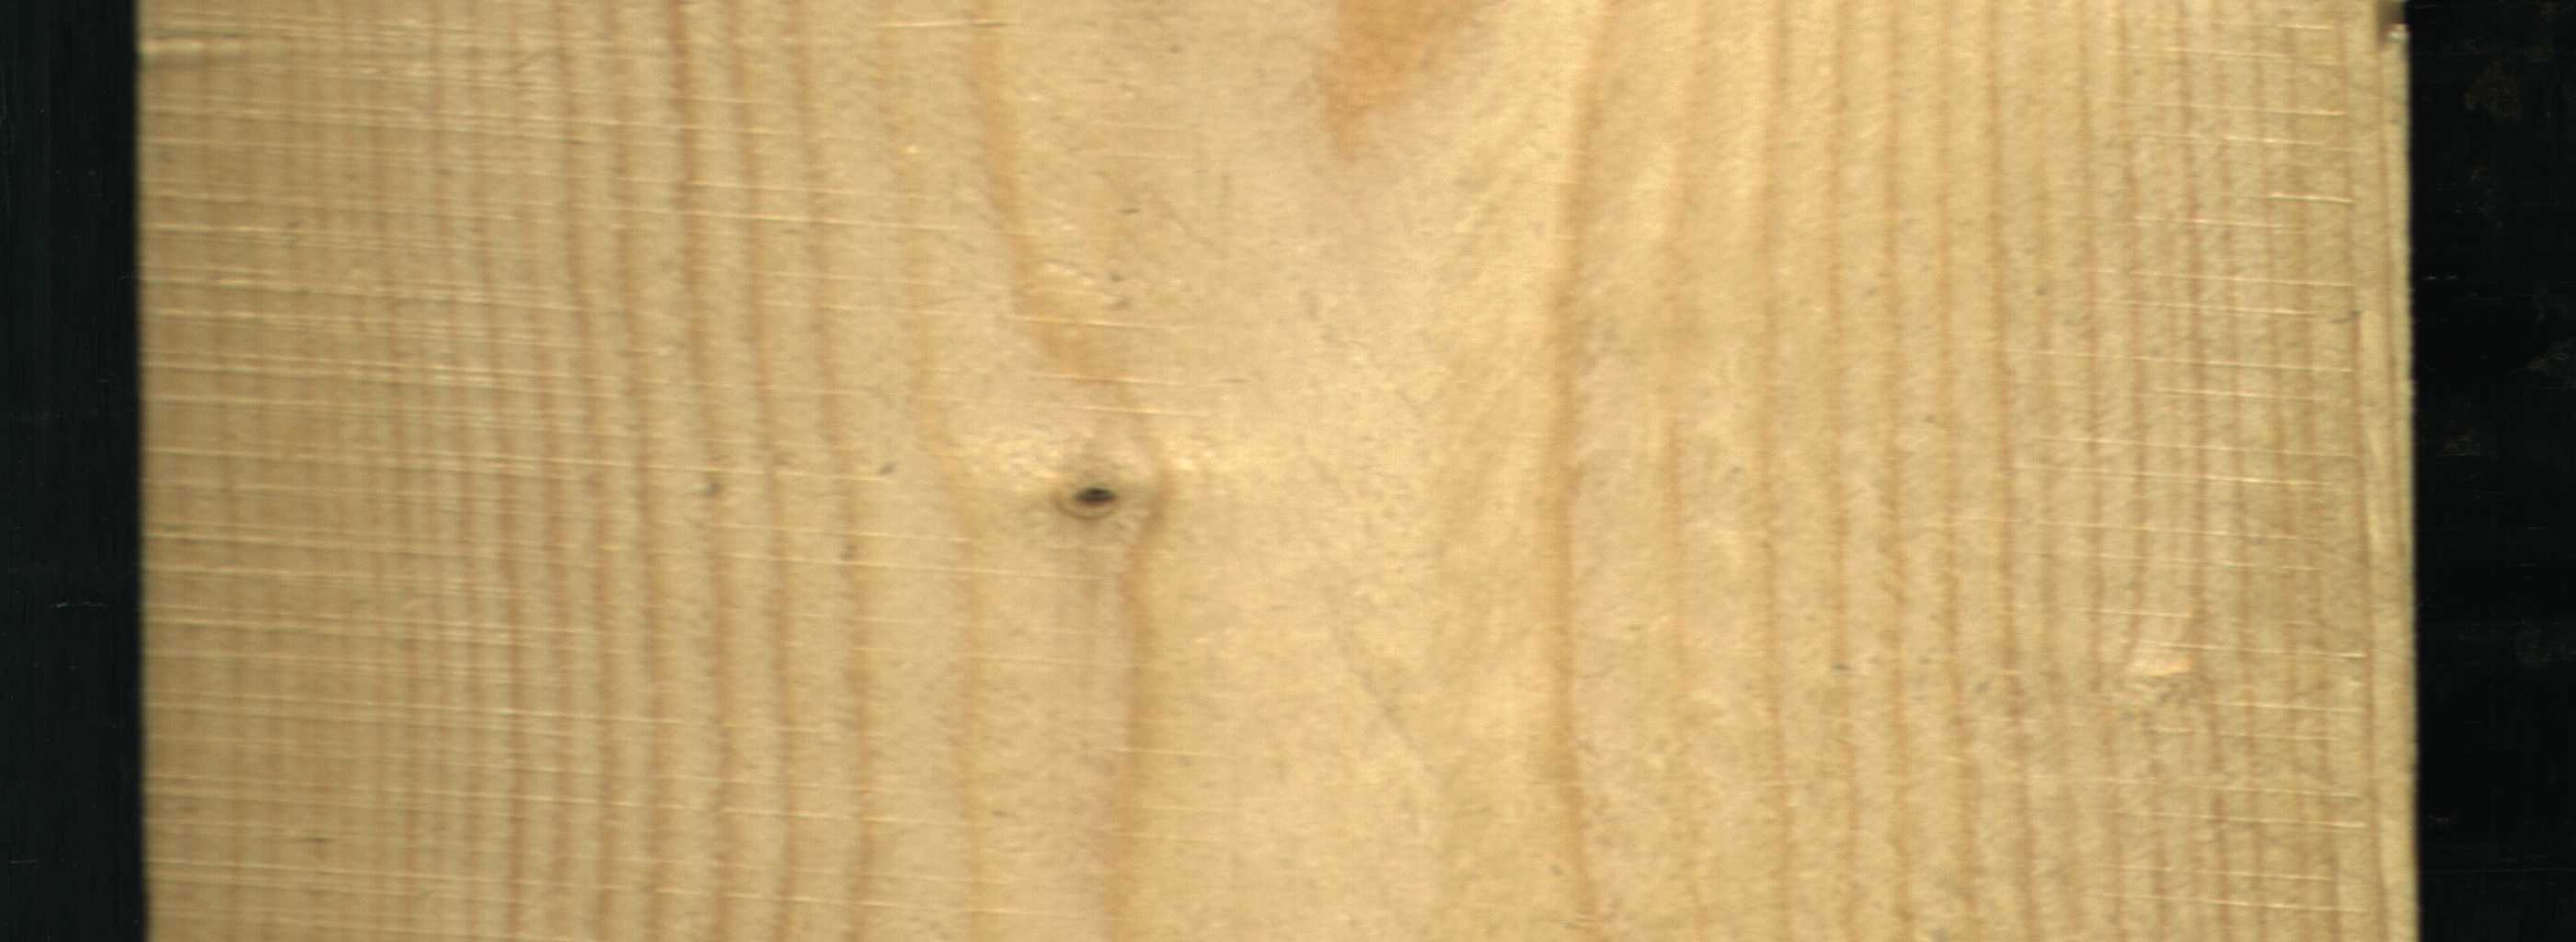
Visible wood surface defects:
Live_Knot